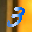
Label: 3